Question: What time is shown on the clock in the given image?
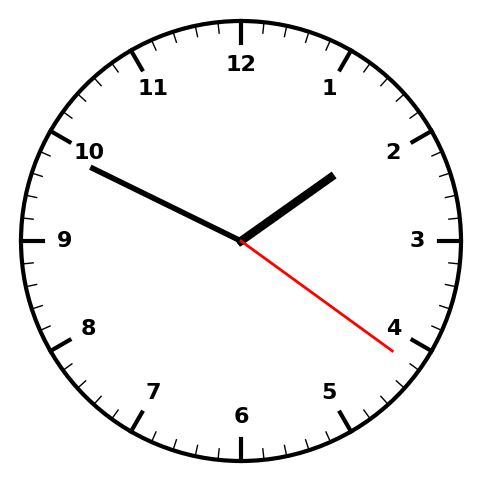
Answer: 01:49:21